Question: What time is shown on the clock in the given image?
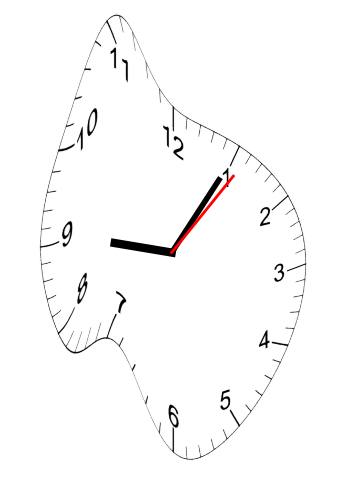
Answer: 09:05:06